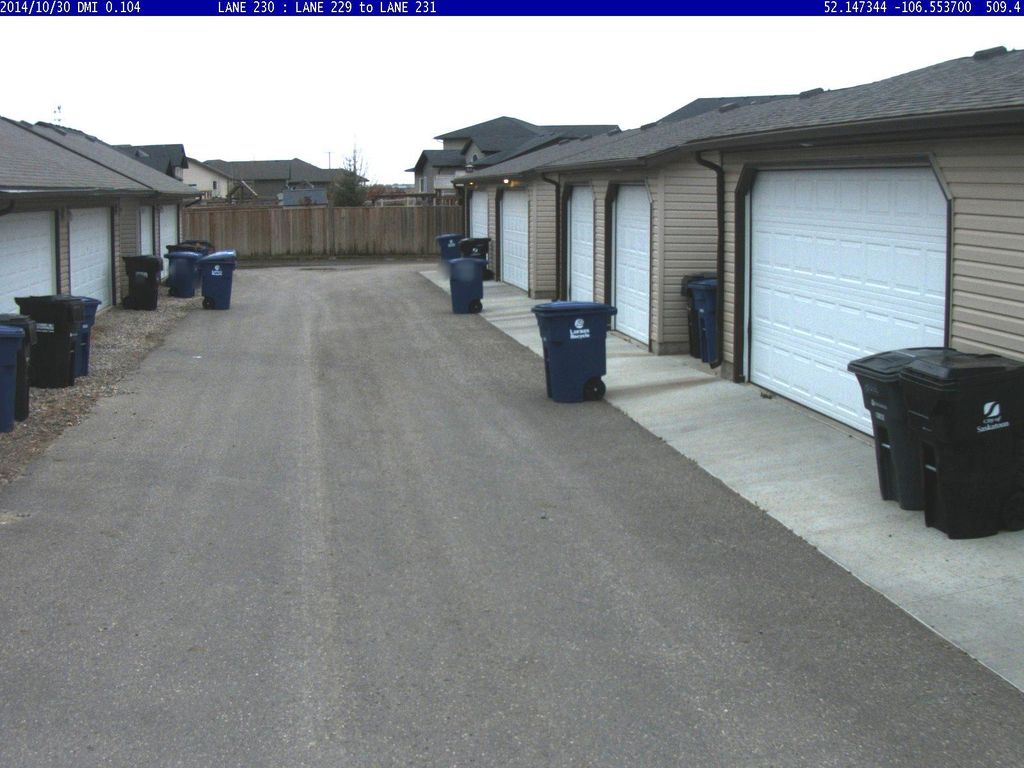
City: saskatoon